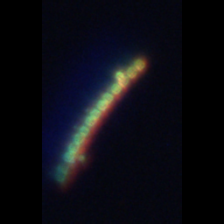
Taxon: Skeletonema
Group: Diatoms